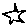
Label: star